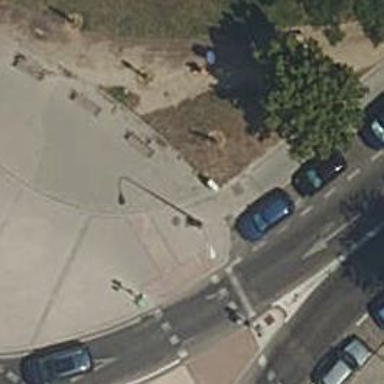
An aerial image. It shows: Footway surfaced with paving stones.